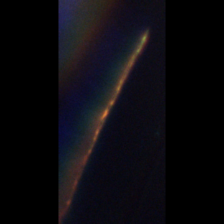
Taxon: Psuedo-nitzschia
Group: Diatoms